Aerial crown-view tile of a tropical tree (Barro Colorado Island, Panama), acquired 20241216:
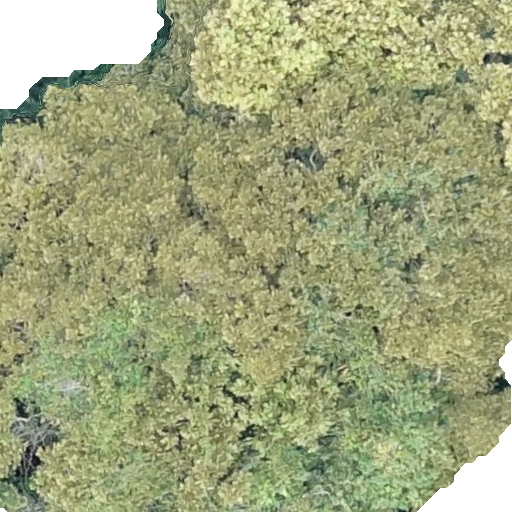
Species: Dipteryx oleifera
GBIF accepted scientific name: Dipteryx oleifera
Crown area: 538.567 m²